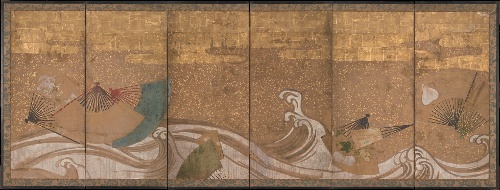
Title: 波に扇面流し図屏風|Fans upon Waves
Date: mid-17th century
Object type: Screen
Classification: Paintings
Medium: Six-panel folding screen; ink, color, and gold leaf on paper
Culture: Japan
Period: Edo period (1615–1868)
Dimensions: 40 3/16 in. × 9 ft. 5 5/16 in. (102.1 × 287.8 cm)
Department: Asian Art
Credit line: H. O. Havemeyer Collection, Bequest of Mrs. H. O. Havemeyer, 1929
Accession year: 1929
Repository: Metropolitan Museum of Art, New York, NY
Tags: Fans|Waves